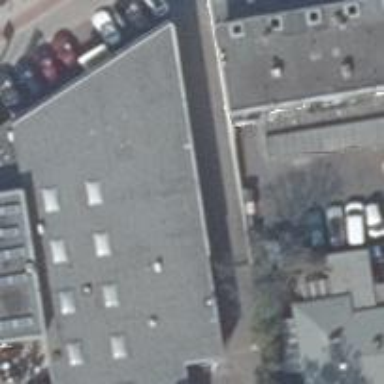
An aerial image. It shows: Industrial building.